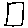
Label: square